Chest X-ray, PA view. Patient: 46 years old, sex M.
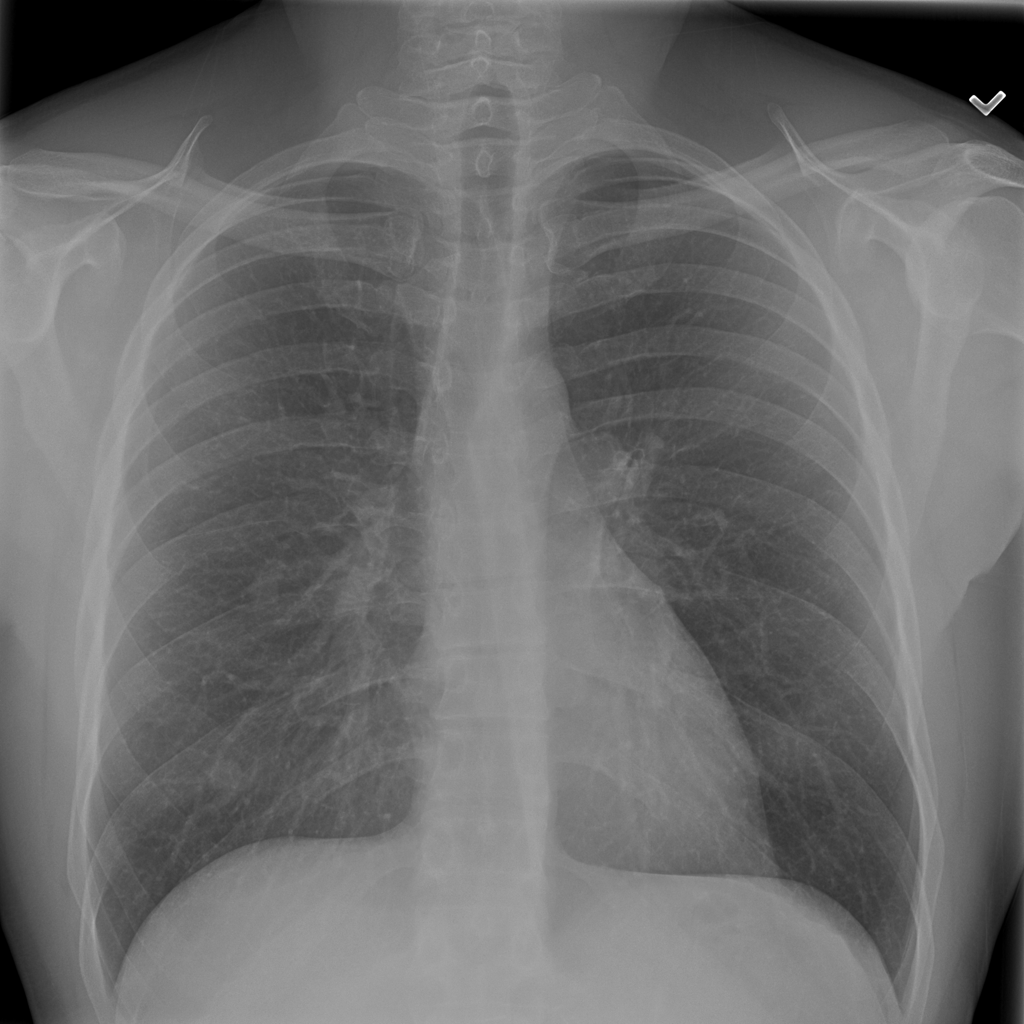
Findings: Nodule